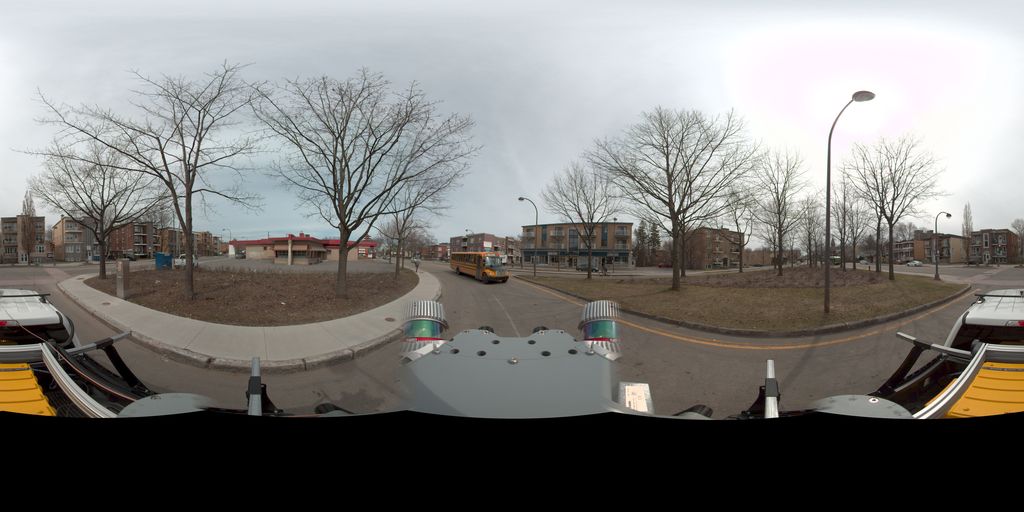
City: quebec_city